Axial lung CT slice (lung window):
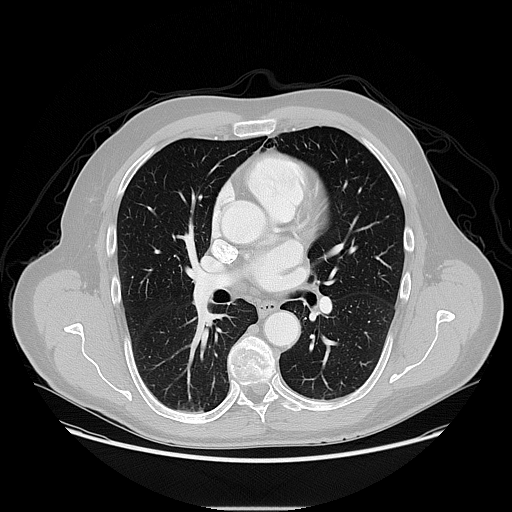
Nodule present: no